Field crop: maize
Growth stage: 2
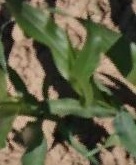
Species: maize